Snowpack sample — Buffalo Mountain, Silverthorne, Colorado, USA (2/22/26, 2:02 PM MST)
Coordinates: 39.622, -106.113
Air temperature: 33 °F
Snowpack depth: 63 cm
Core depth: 40 cm
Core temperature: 26.6 °F
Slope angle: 11°, slope face: 116°
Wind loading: low
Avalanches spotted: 0
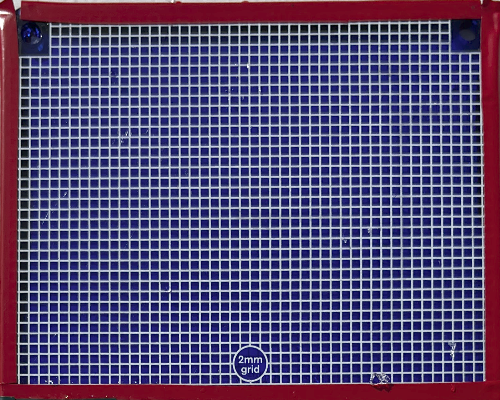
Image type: profile
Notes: In a firebreak similar to site 1, minimal wind loading with no spotted avalanches (not many faces in view though)